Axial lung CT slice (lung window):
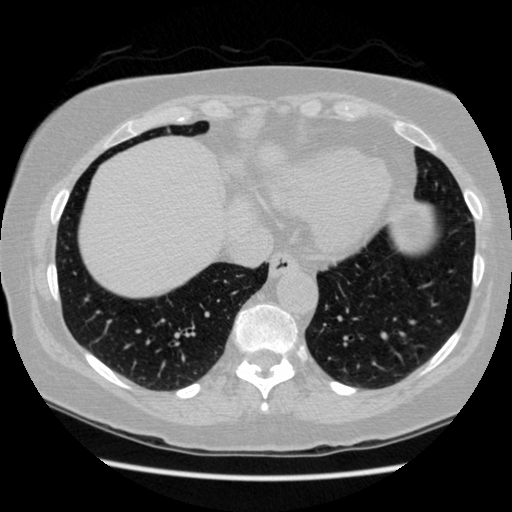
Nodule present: no